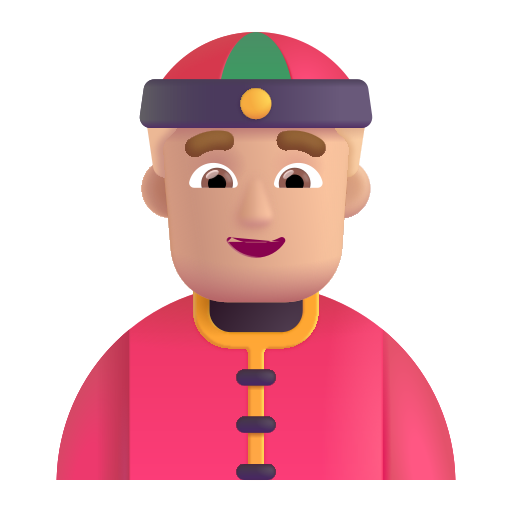
person with skullcap color  light